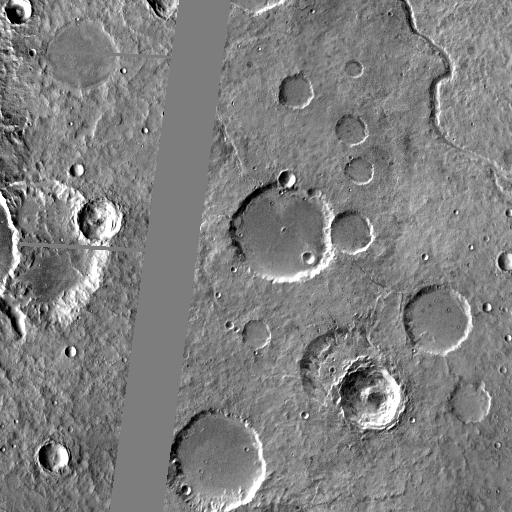
Crater classes present: Background, Other, Layered, Buried, Secondary